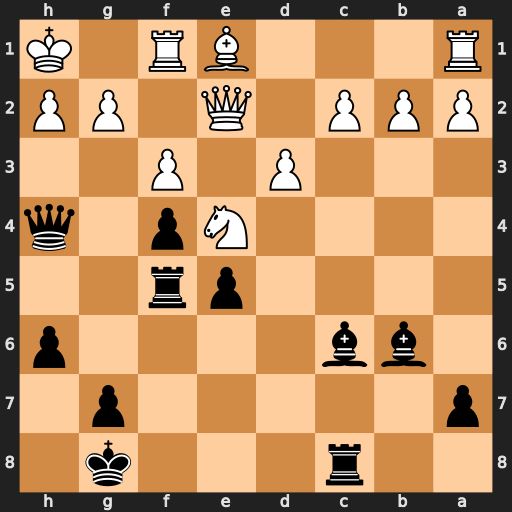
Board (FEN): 2r3k1/p5p1/1bb4p/4pr2/4Np1q/3P1P2/PPP1Q1PP/R3BR1K
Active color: b
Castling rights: -
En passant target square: -
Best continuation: Qxh2+ Kxh2 Rh5+ Bh4 Rxh4#